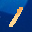
Label: 1